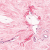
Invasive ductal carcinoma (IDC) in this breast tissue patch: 0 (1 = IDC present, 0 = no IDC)